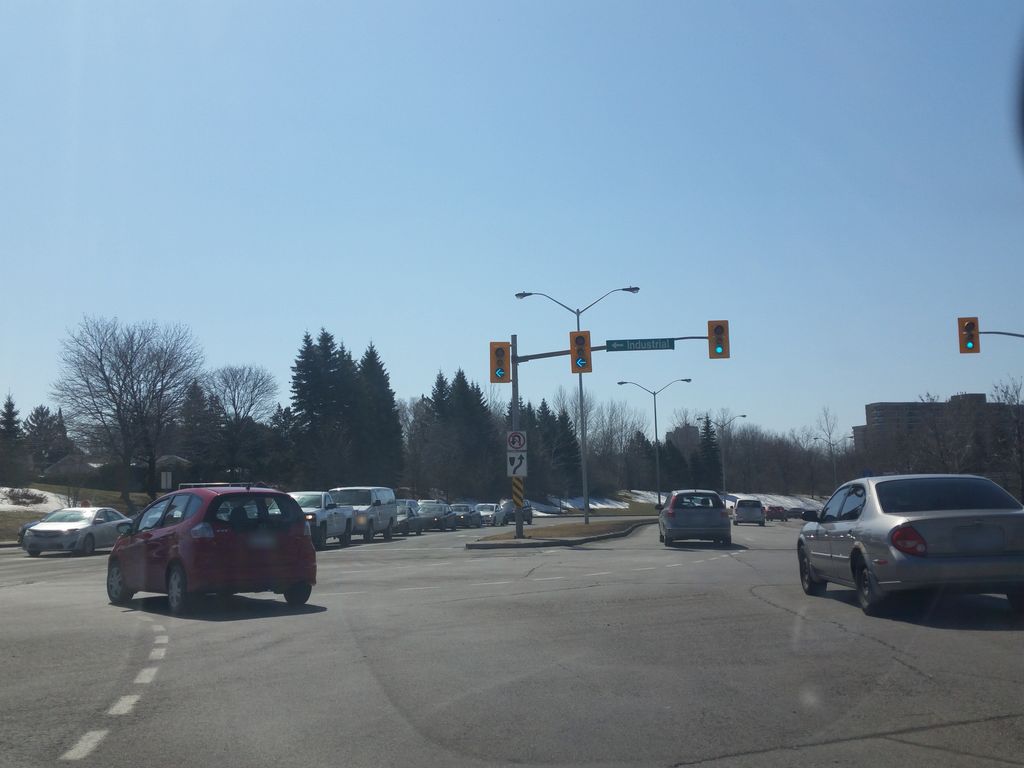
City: ottawa-gatineau